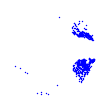
Particle: electron